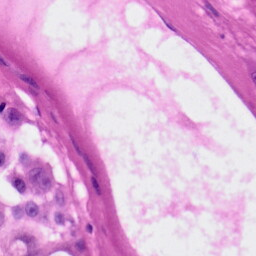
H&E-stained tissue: Skin